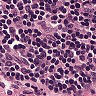
Metastatic tissue present: no